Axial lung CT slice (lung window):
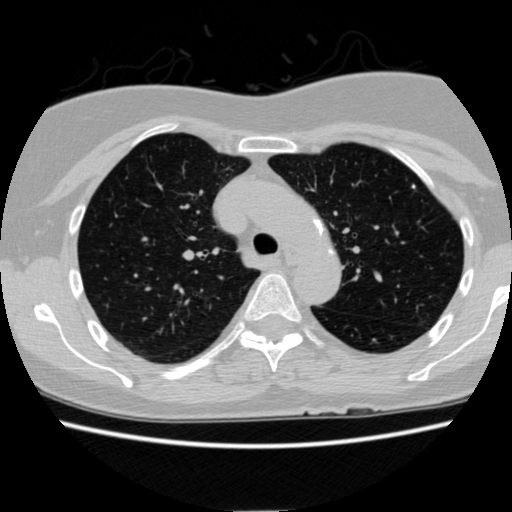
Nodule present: no